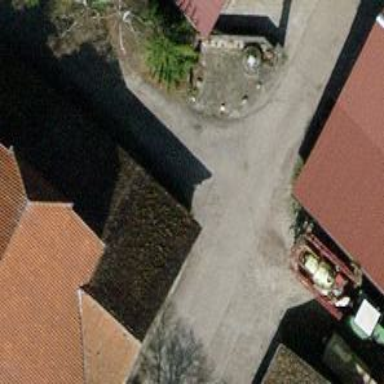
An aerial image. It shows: Driveway leading to service road.